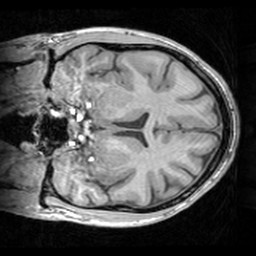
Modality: T1w
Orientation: coronal
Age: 25
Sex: female
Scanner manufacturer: siemens
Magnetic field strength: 3 T
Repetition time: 1.63 s
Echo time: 0.00311 s